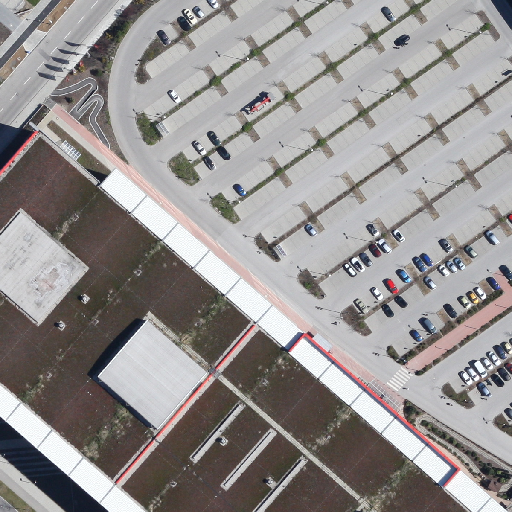
Referring expression: paved road